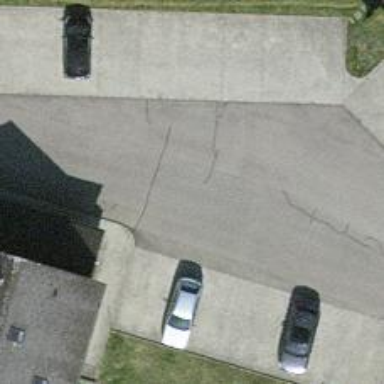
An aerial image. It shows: Parking area.